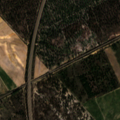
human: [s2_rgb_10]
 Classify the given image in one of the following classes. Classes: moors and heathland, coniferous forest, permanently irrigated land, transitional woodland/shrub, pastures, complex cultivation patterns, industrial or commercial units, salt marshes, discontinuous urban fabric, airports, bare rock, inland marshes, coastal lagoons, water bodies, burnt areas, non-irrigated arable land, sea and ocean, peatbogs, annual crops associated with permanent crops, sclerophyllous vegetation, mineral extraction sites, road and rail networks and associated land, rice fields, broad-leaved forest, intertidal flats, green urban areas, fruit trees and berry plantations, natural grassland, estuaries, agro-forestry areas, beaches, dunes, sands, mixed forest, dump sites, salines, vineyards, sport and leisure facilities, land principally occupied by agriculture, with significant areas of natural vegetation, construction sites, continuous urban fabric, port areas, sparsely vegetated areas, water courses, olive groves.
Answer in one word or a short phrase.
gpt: vineyards, complex cultivation patterns, broad-leaved forest, coniferous forest